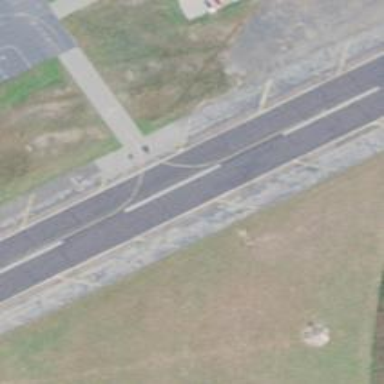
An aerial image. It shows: View of taxiway at the airport.